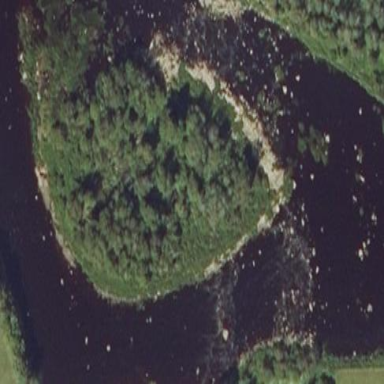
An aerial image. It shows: Islet covered with scrub vegetation.